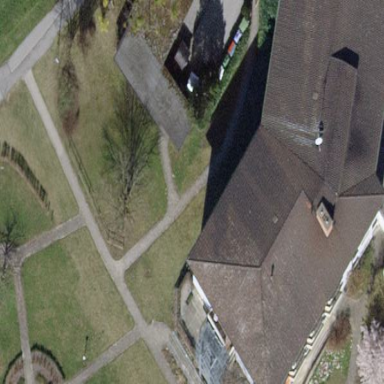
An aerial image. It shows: Public building.